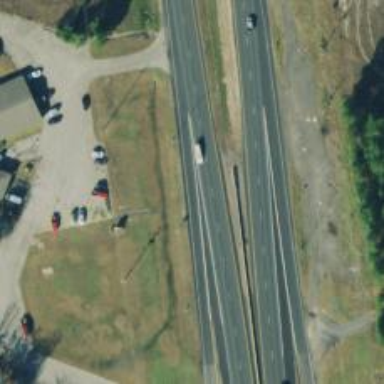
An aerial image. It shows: Trunk link highway.